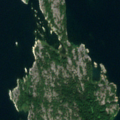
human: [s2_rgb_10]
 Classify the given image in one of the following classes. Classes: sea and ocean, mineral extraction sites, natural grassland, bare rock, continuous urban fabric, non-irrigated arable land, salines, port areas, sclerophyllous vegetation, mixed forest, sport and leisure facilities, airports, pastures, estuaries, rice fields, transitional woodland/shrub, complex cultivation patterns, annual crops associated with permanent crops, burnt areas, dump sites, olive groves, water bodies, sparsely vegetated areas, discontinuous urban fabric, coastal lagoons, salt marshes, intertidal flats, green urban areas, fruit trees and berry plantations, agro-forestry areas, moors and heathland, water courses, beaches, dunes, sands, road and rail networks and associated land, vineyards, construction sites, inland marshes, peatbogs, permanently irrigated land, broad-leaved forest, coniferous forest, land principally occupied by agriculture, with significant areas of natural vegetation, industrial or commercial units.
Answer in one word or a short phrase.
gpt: bare rock, sea and ocean